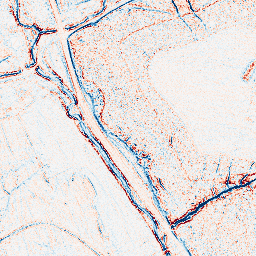
Category: edge_preserving
Decomposition family: bilateral
Decomposition parameters: d: 5
sigma_color: 100
sigma_space: 100
Upsampling method: quadratic
Upsampling parameters: scale: 4
Upsampling scale: 4